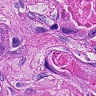
Metastatic tissue present: yes